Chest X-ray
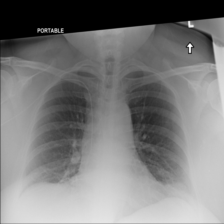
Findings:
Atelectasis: negative
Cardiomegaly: negative
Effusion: negative
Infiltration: negative
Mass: negative
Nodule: negative
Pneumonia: negative
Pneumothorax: negative
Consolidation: negative
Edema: negative
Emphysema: negative
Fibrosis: negative
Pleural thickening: negative
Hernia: negative